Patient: sex M, age 68
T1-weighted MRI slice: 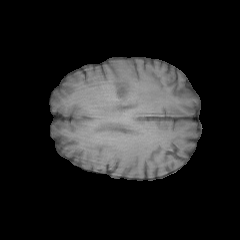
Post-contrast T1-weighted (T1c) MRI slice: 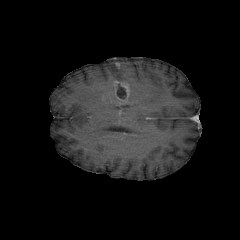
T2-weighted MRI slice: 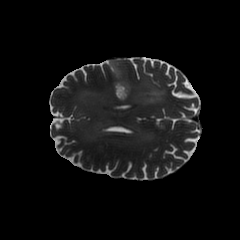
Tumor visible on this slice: yes
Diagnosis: Glioblastoma, IDH-wildtype
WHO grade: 4